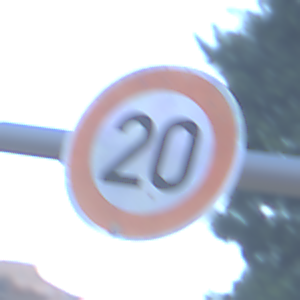
Verkehrszeichen: Geschwindigkeit20
Umgebung: Outdoor, Urban
Tageszeit: SunriseSunset
Wetter: PartlyCloudy
Licht: Natural
Jahreszeit: NotSpecified
Kontrast: LowContrast